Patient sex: F
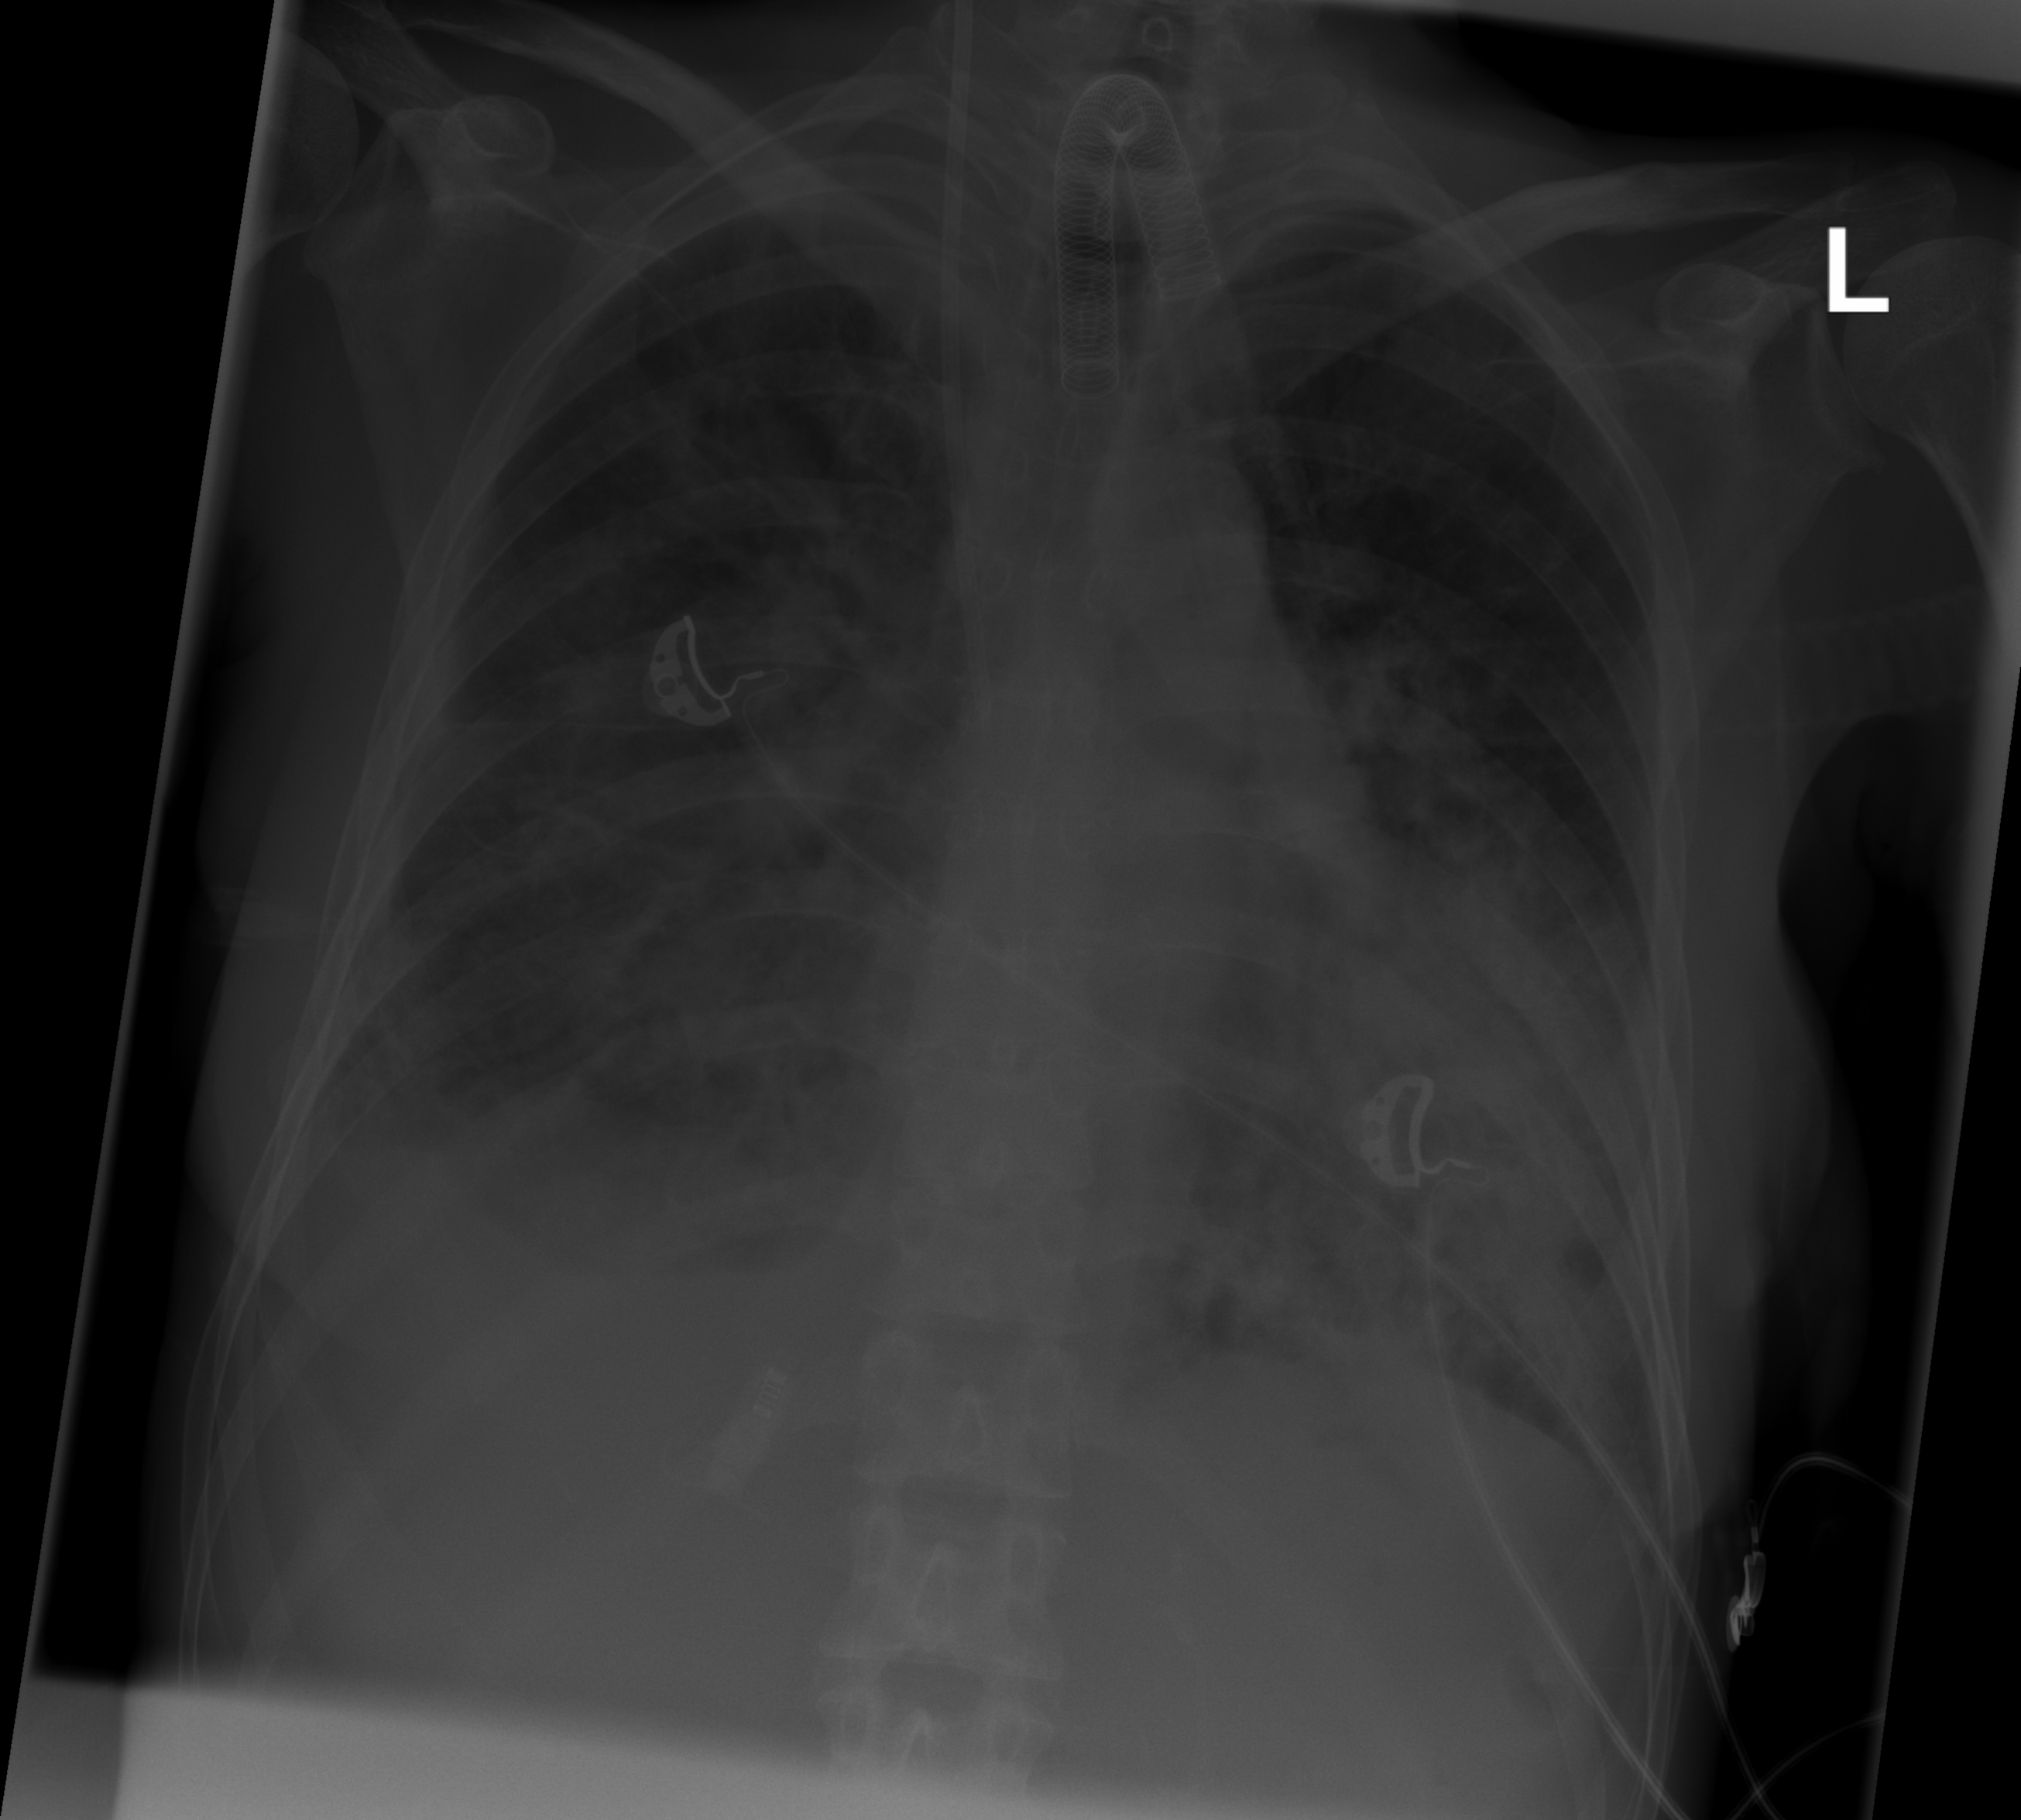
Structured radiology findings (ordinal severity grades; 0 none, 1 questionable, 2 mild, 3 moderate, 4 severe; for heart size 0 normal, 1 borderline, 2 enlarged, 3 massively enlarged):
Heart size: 1
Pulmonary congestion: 3
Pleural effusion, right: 2
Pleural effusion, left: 0
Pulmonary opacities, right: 3
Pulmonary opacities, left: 3
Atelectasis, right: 2
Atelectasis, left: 2